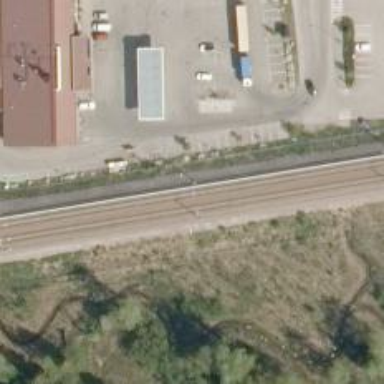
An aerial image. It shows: Railway with continuous electrified contact lines.